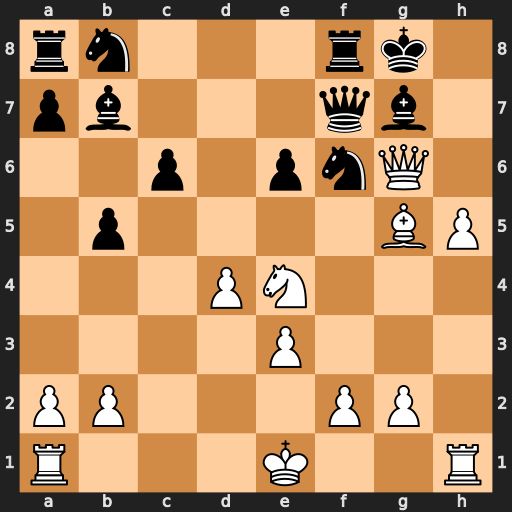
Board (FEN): rn3rk1/pb3qb1/2p1pnQ1/1p4BP/3PN3/4P3/PP3PP1/R3K2R
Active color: w
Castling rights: KQ
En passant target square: -
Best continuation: Nxf6+ Qxf6 Bxf6